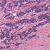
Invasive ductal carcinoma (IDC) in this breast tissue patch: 1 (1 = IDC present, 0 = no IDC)